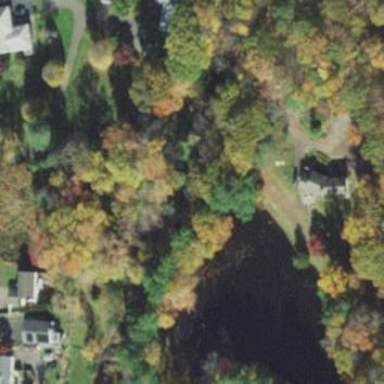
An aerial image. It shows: Serene pond surrounded by nature.